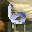
Label: 6